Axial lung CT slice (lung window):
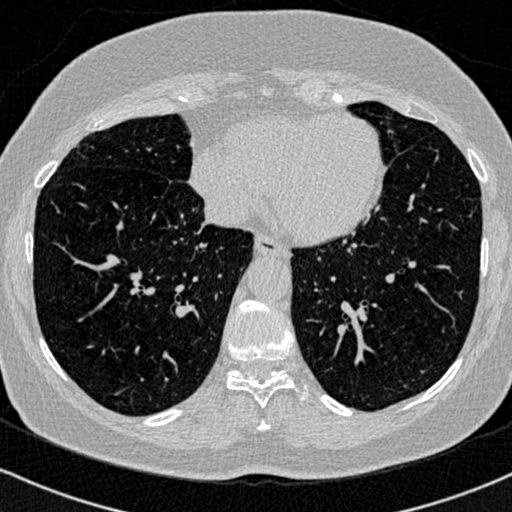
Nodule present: no